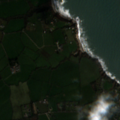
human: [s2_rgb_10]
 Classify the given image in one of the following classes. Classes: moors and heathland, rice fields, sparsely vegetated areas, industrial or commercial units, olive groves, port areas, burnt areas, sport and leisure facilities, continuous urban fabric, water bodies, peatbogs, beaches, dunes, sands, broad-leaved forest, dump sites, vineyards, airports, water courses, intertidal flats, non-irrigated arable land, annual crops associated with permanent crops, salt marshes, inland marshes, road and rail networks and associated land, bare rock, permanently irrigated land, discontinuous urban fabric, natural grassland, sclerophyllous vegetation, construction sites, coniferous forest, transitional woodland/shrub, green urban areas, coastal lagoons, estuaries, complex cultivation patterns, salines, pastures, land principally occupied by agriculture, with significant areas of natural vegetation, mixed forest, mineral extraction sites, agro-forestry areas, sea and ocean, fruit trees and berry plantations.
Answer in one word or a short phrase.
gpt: discontinuous urban fabric, pastures, sea and ocean